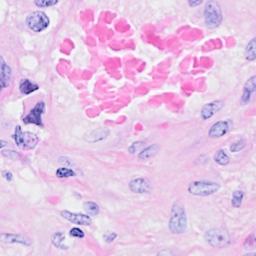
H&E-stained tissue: Breast